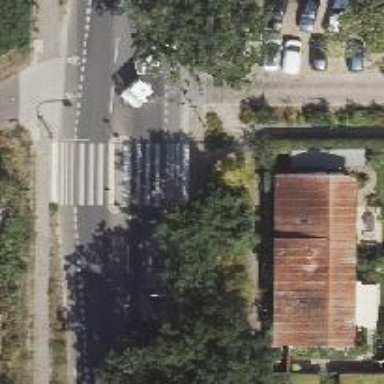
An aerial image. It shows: Footway with zebra crossing.